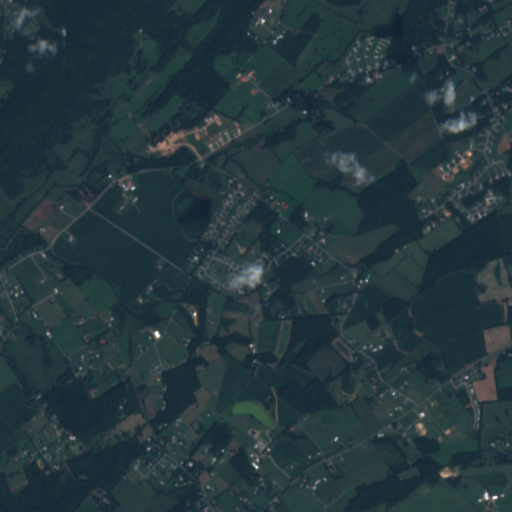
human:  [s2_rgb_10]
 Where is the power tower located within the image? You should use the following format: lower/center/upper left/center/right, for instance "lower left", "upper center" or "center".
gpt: There is no power tower in the image.